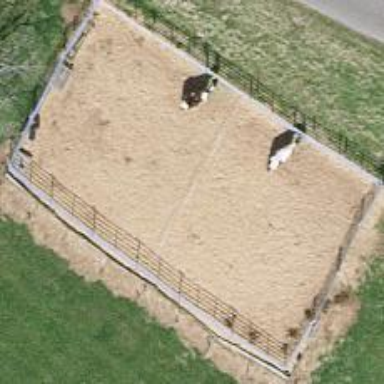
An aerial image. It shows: Equestrian pitch for leisure land activities.